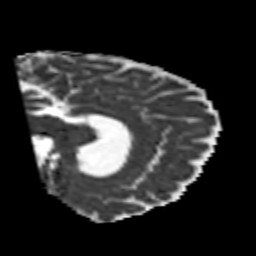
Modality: MD
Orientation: sagittal
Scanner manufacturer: siemens
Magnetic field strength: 3 T
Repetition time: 6.8 s
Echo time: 0.093 s